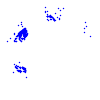
Particle: pion